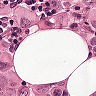
Metastatic tissue present: yes